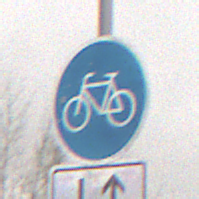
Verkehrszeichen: Radweg
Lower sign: RichtungsangabeDurchPfeile8
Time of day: Midday
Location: Outdoor (Nature)
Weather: Overcast
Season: Winter
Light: Natural